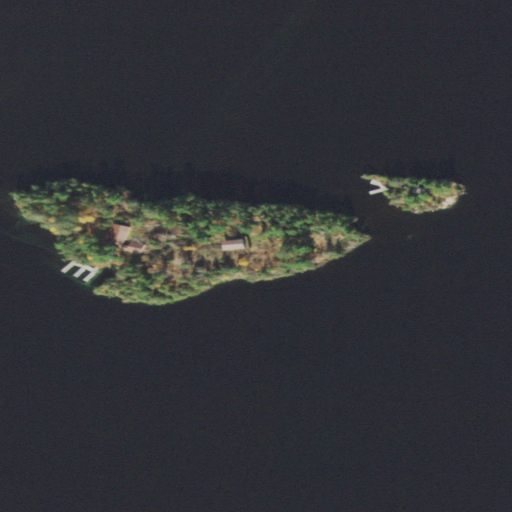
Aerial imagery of island in Minnesota named Fraser Island containing open water and mixed forest